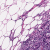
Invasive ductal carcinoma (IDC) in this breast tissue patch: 1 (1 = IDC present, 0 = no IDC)